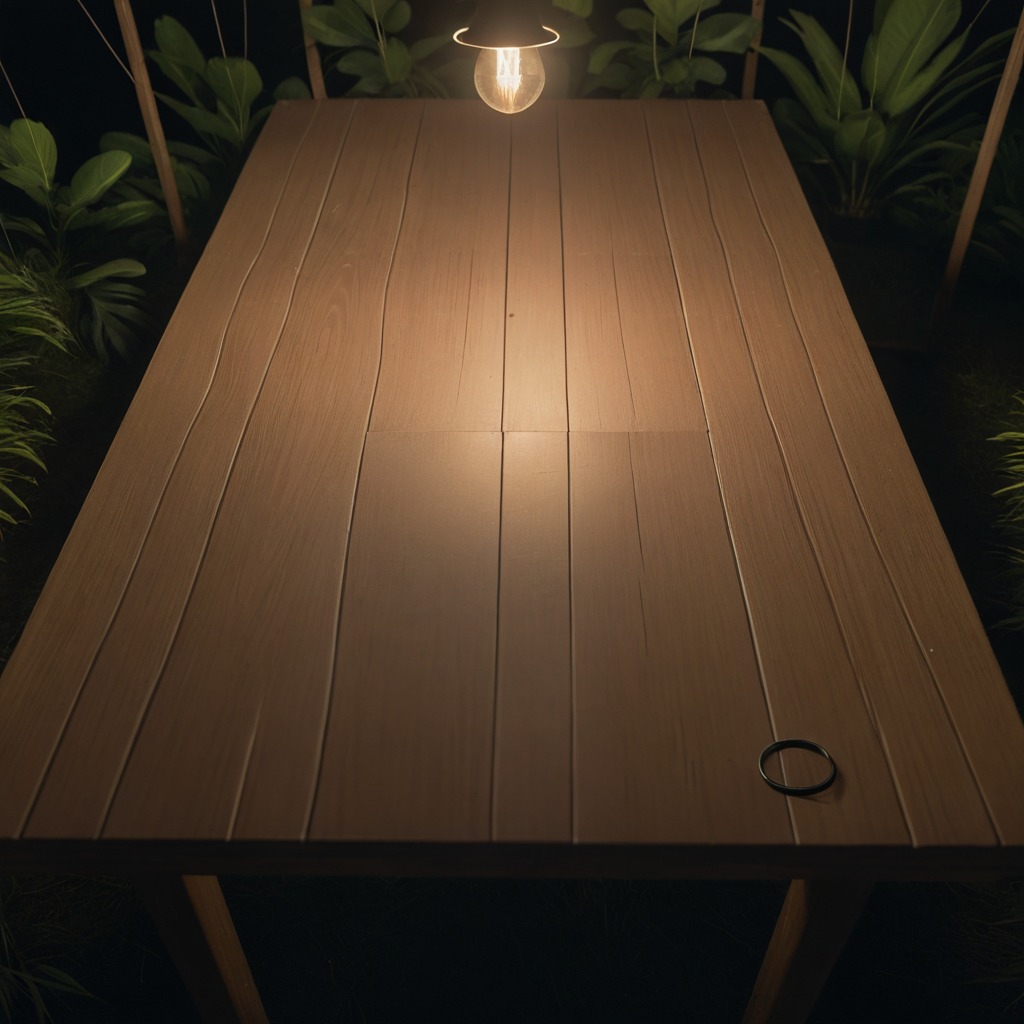
A rubber O-ring lying on the wooden table inside a jungle field workshop tent at night